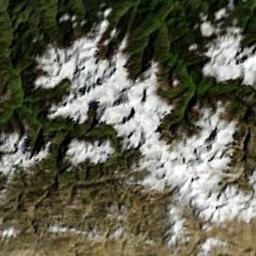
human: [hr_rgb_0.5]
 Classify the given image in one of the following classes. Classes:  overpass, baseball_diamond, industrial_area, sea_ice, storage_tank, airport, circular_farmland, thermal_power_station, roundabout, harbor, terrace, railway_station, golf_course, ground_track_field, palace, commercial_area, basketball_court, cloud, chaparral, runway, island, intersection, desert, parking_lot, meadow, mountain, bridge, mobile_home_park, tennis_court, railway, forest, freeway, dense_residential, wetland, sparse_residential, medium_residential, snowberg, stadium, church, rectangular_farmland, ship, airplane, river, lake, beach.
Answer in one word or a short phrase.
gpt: snowberg